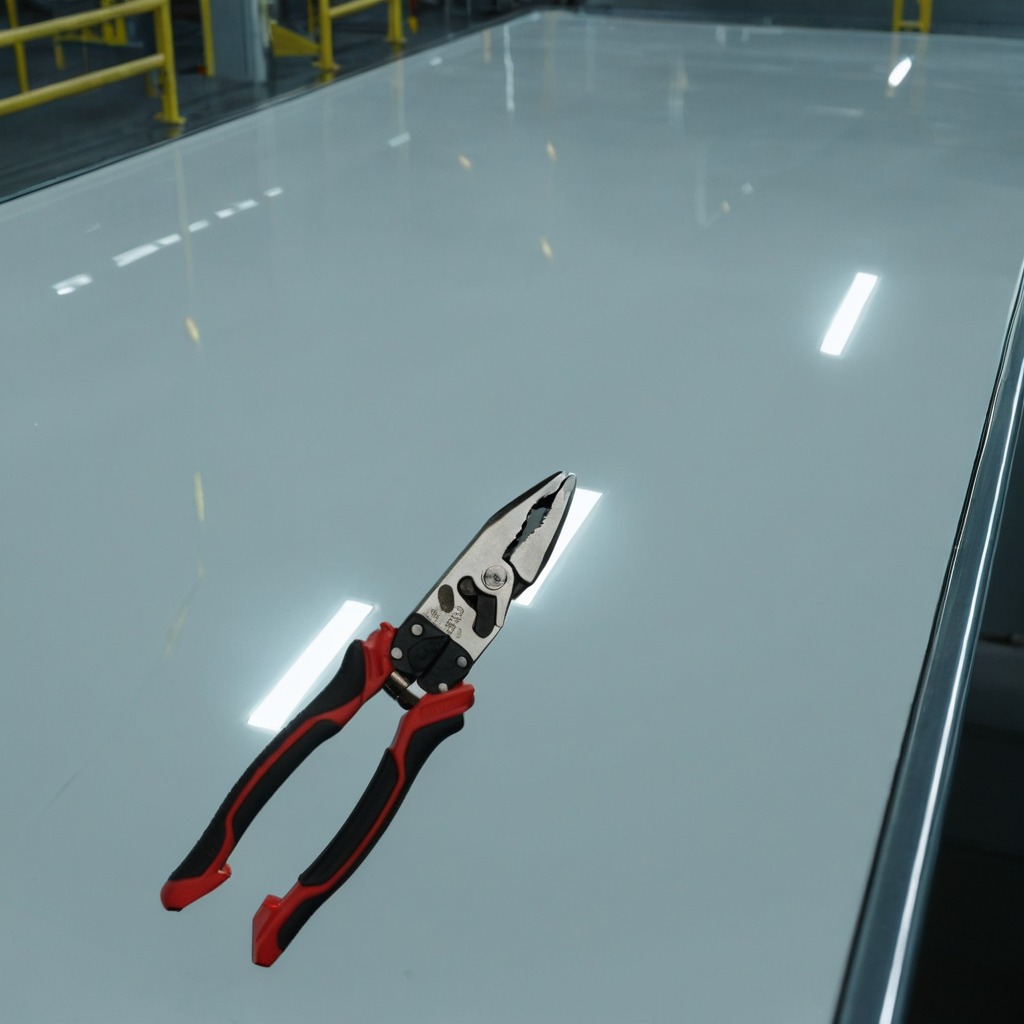
A plier lies on the table in the ship maintenance bay.